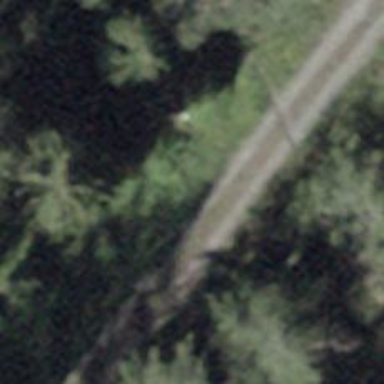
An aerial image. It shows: Track road with grade4 tracktype.